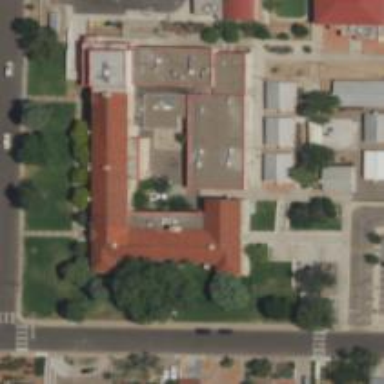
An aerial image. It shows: School.